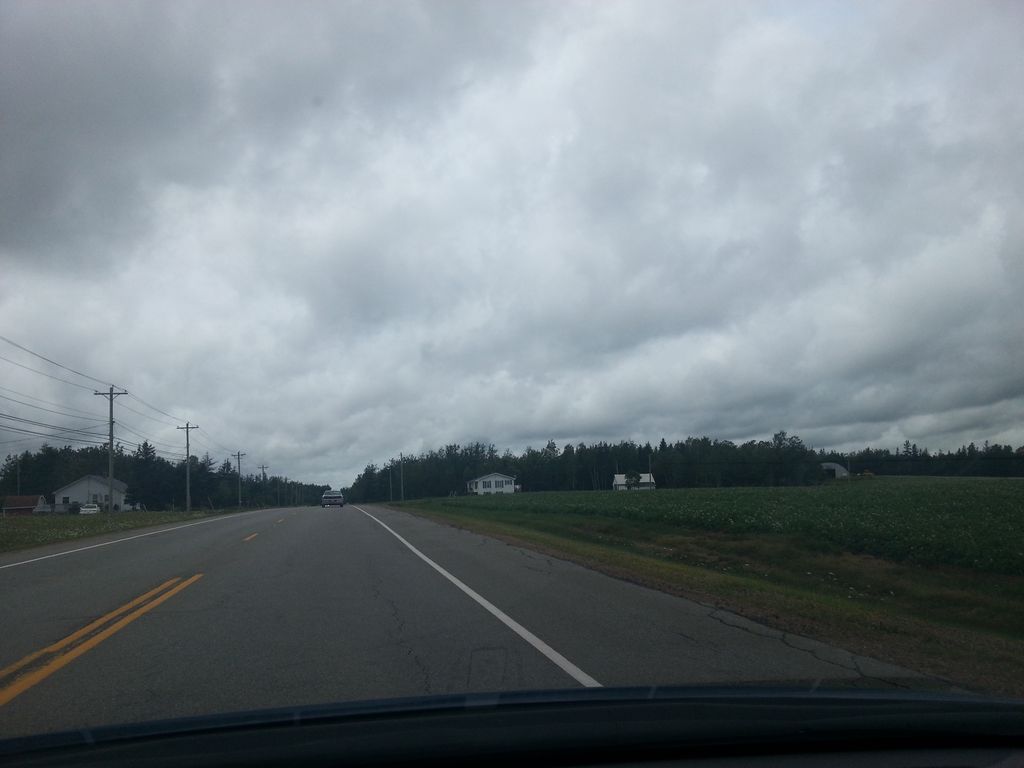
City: charlottetown